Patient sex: M
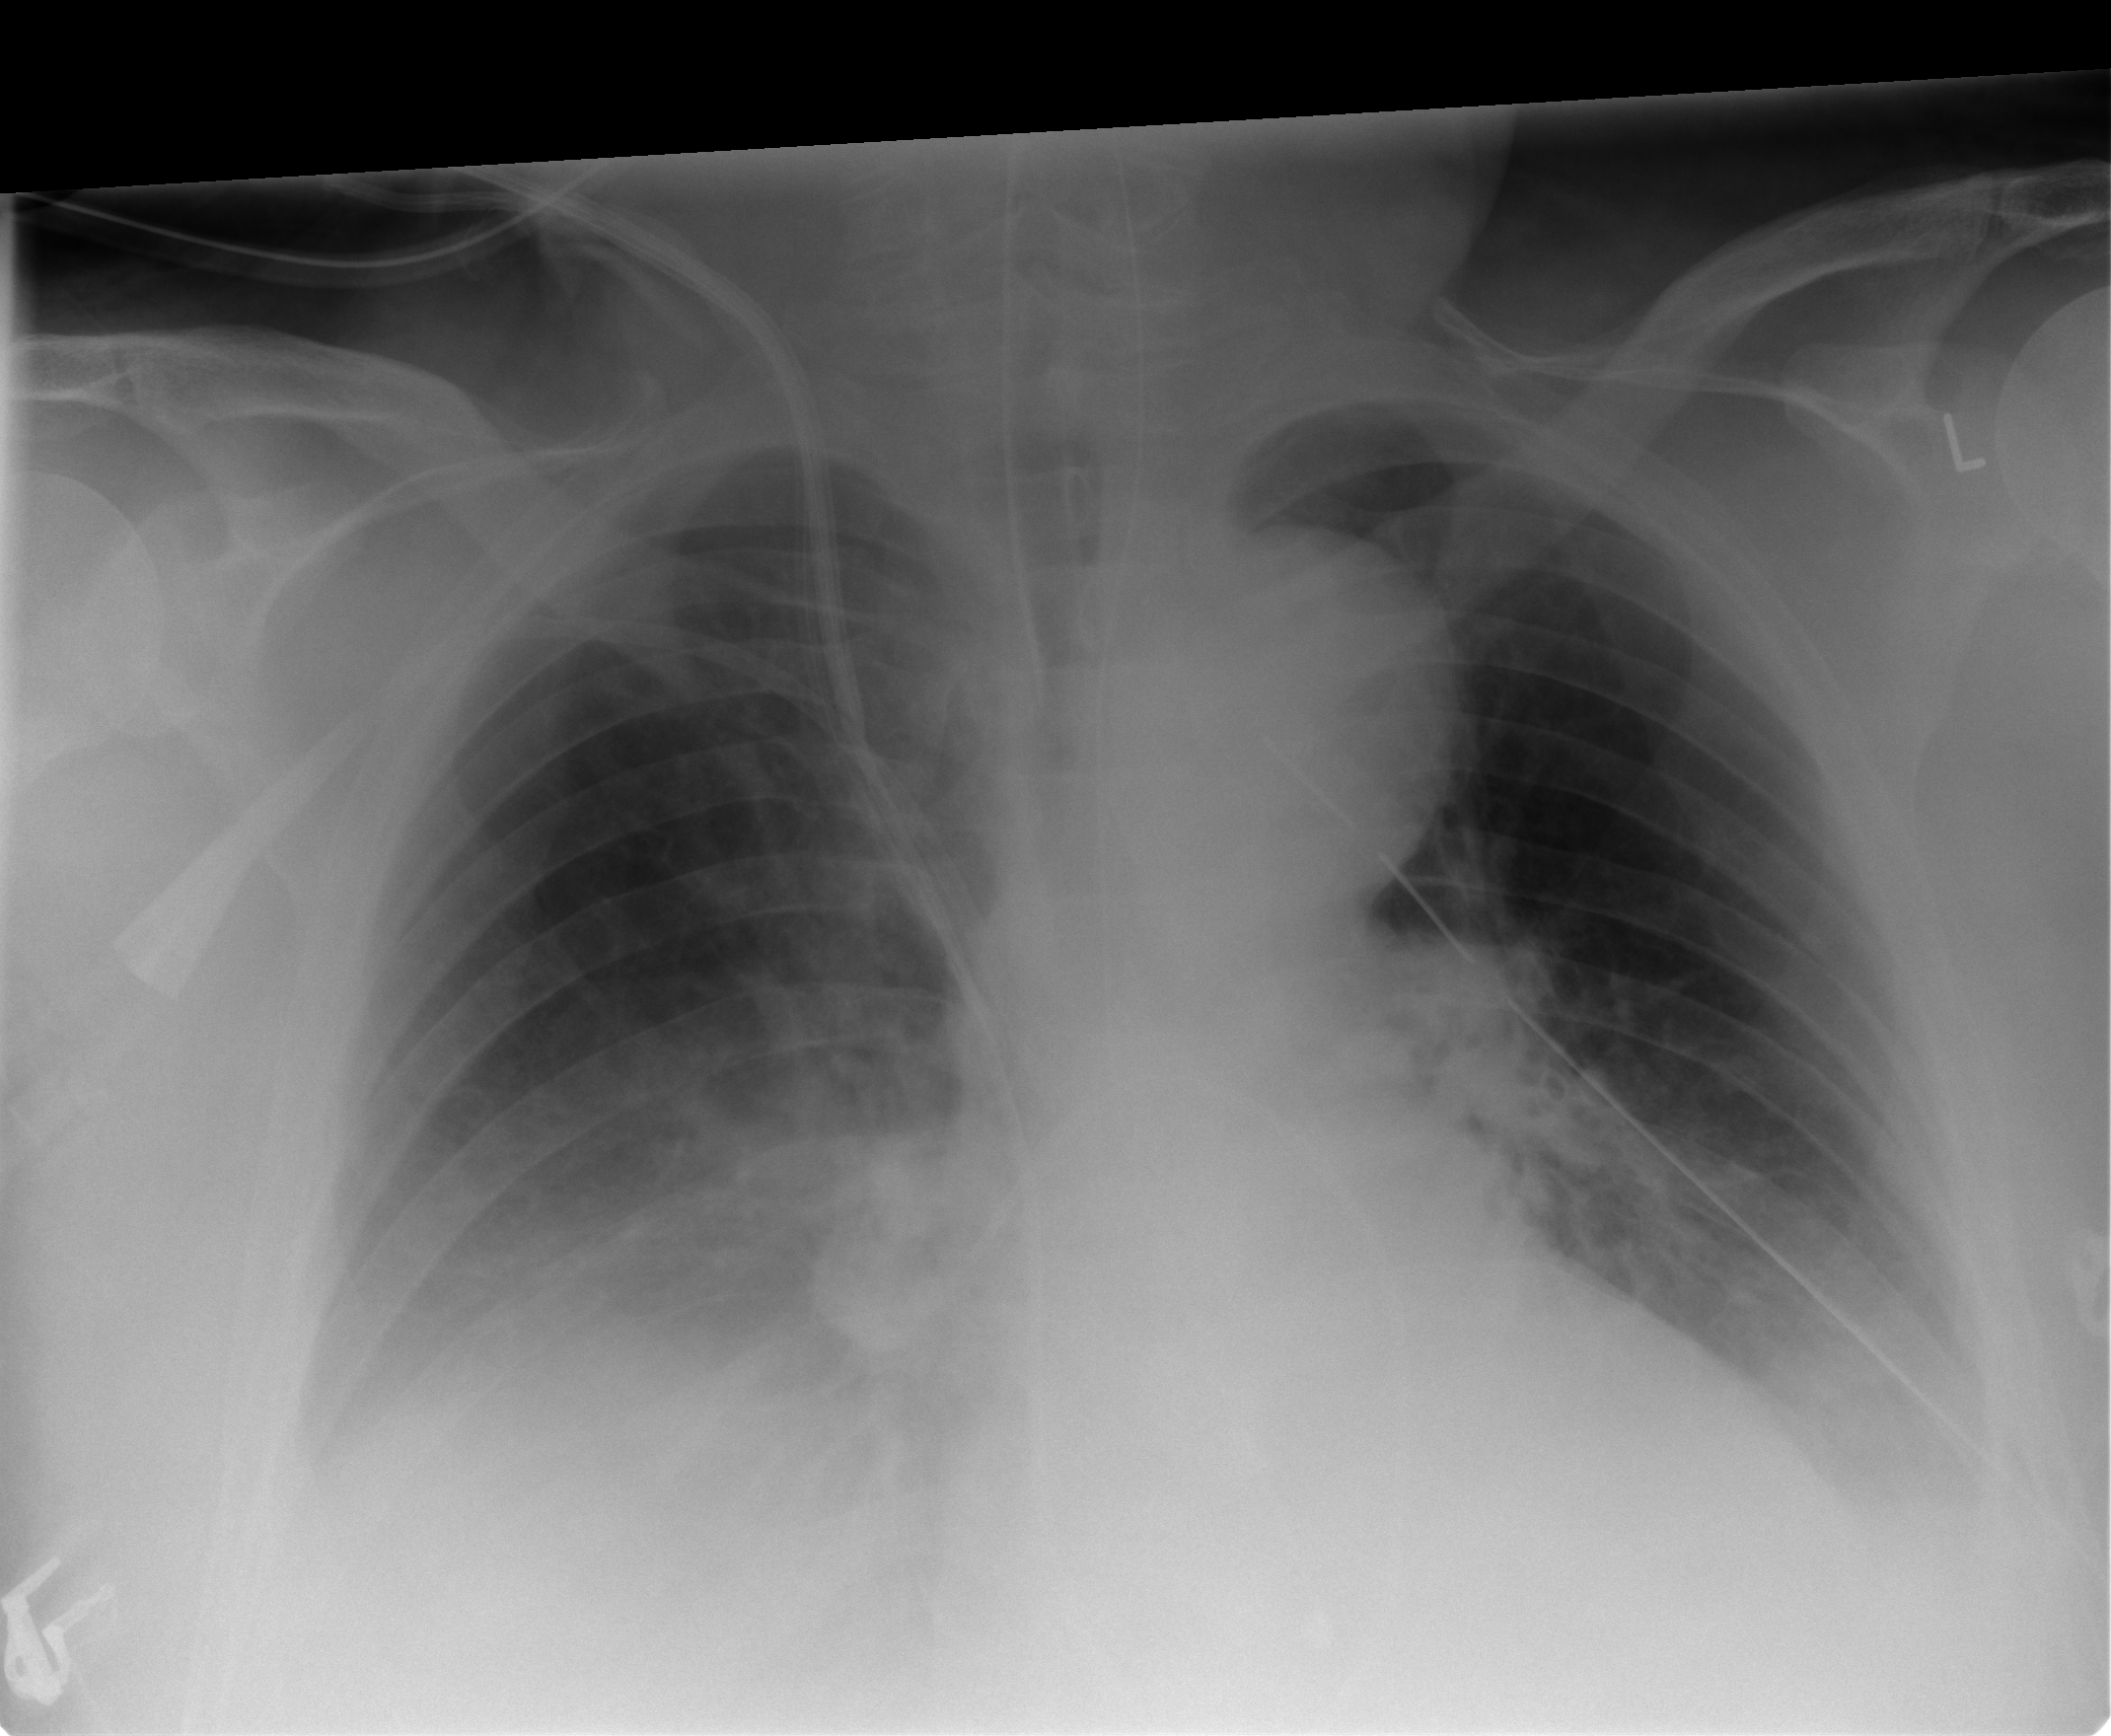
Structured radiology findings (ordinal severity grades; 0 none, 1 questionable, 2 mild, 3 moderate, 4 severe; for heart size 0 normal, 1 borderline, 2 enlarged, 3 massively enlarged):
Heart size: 0
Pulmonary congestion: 2
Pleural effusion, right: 2
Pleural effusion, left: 2
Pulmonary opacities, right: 0
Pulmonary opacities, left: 2
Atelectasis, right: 2
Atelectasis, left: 2